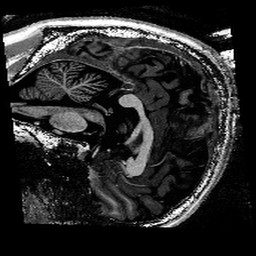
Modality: T1w
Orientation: sagittal
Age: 27
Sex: male
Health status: healthy
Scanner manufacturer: siemens
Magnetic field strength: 9.4 T
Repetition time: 6 s
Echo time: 0.003 s